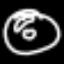
Label: donut